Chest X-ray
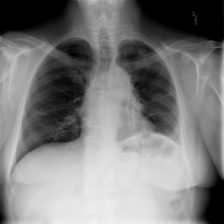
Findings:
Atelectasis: positive
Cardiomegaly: negative
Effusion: positive
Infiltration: positive
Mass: negative
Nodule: positive
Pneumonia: negative
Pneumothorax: negative
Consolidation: negative
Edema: negative
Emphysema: negative
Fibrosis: positive
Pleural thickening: negative
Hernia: negative